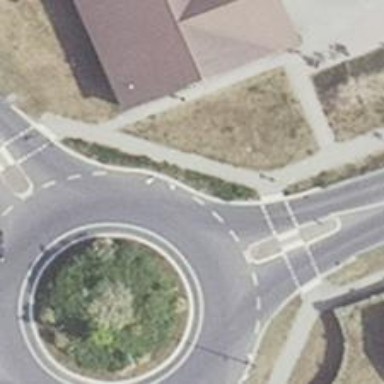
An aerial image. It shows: Secondary road with asphalt surface leading to roundabout junction.